Question: I've searched around but I am still unclear about various concepts that I hope someone clarifies for me.
My confusion and headache comes when trying to save into the Exercise / Routine entities while respecting some sort of user's ID.
For my understanding and reading around core data the way I setted core data up, it should work and be able to pull and save information into Routine and Exercise while respecting the user they are working with. Could anyone correct me if i am wrong?
I think I have to do a query that looks something like (in SQL terms)
'''
INSERT INTO Routine (Values) WHERE Routine.userID = user.usersExercise
'''
Is that correct? if that is correct. Now the problem that I've is that I have no idea how to make an inner join of these two entities in coreData code in order to produce a query like that.
Any help is really appreciate it!

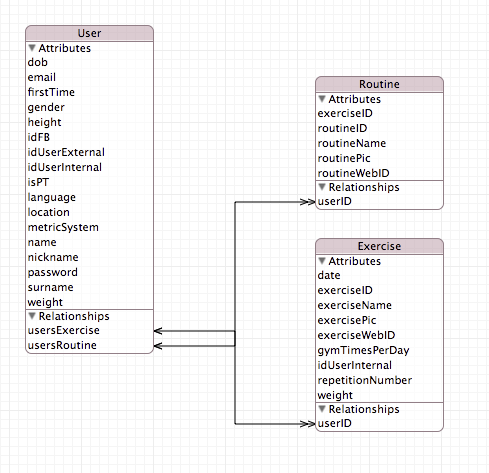
Answer: Yes you need to use NSPredicate to get the data related to a specific user. If you are populating a UICollection view then i would recommend also reading up on NSFetchedResultsController.
'''
NSFetchRequest *fetchRequestItems = [[NSFetchRequest alloc] init];
NSEntityDescription *entityItem = [NSEntityDescription entityForName:@"Routine" inManagedObjectContext:self.managedObjectContext];
[fetchRequestItems setEntity:entityItem];
User* myUser = //Code for getting current user out of data store based on some paramator
[fetchRequestItems setPredicate:[NSPredicate predicateWithFormat:@"userID == %@",myUser]];
//Sort by last edit ordered
NSArray *sortDescriptors = [NSArray arrayWithObjects:nil];
[fetchRequestItems setSortDescriptors:sortDescriptors];
NSArray* Routines = [managedObjectContext executeFetchRequest:fetchRequest error:&error];
'''
The thing to note here is you need to set up inverse relationships on your Routine / Exercise objects to compare against the current user in the predicate. Which you have for userID which i presume is an inverse relationship ?
So from the comment i take you havent set the inverse relationship so here is a rough example.
When making a new User on your store you would get somethign like this:
'''
User *thisUser = [NSEntityDescription insertNewObjectForEntityForName:@"User" inManagedObjectContext:self.managedObjectContext];
thisUser.eMail = emailAddress.text;
//And any other paras you might have
'''
Then when making a routine for that user you would do this:
'''
Routine *newRoutine = [NSEntityDescription insertNewObjectForEntityForName:@"Routine" inManagedObjectContext:managedObjectContext];
newRoutine.userId = thisUser;
'''
Then make sure to save the managed object to write the changes to the data store. This then links the 2 objects on the routine side, dont forget to link it on the Users side too for a strict inverse relationship.
To get the user its exactly like i mentioned above:
'''
NSFetchRequest *fetchRequest = [[NSFetchRequest alloc] init];
NSEntityDescription *entity = [NSEntityDescription entityForName:@"User" inManagedObjectContext:managedObjectContext];
[fetchRequest setEntity:entity];
NSError* error;
NSArray* Users = [managedObjectContext executeFetchRequest:fetchRequest error:&error];
'''
If you have 1 user then its the first element in the array, if you have many users then use predicates to find the one based on your FB id.